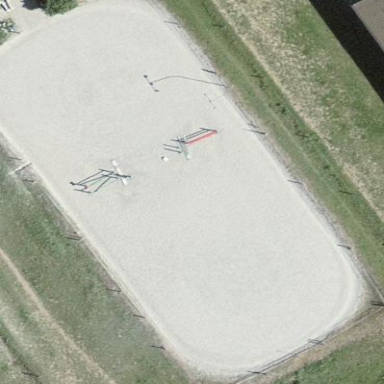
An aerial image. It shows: Equestrian pitch with sand surface for leisure land activities.